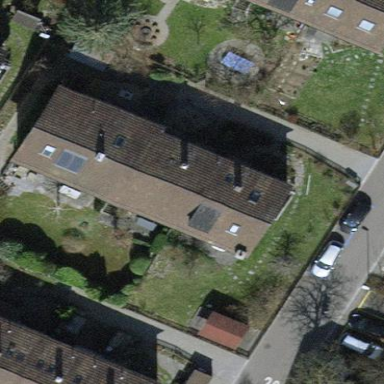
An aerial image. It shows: Building with tile roof.